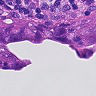
Metastatic tissue present: yes